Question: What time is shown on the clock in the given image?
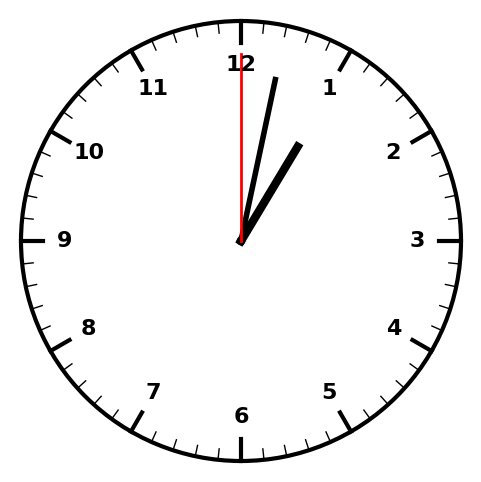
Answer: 01:02:00